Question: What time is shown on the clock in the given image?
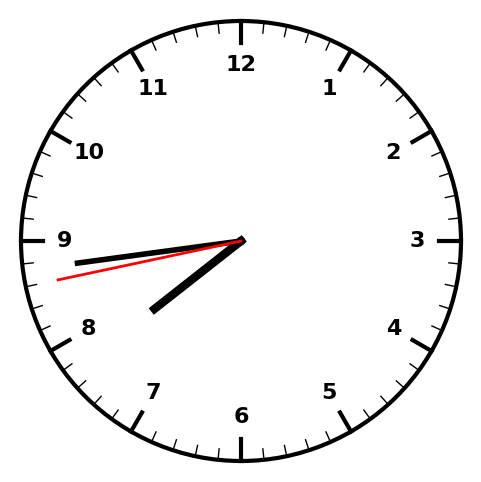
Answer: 07:43:43